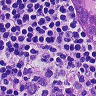
Metastatic tissue present: no